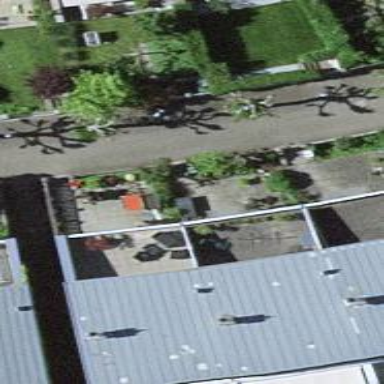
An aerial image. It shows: Flat roof terrace building.